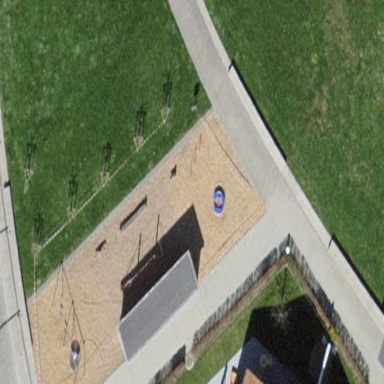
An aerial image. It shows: Playground area for leisure land.